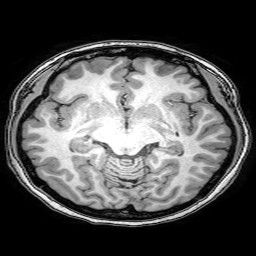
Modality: T1w
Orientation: coronal
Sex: female
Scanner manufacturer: philips
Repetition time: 0.008112 s
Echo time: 0.00371 s